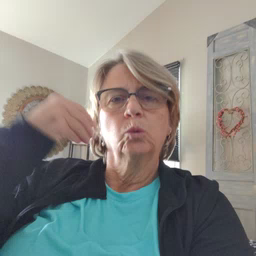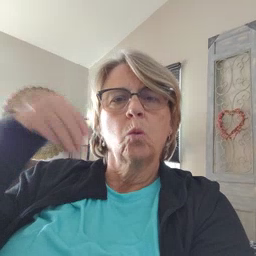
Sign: store